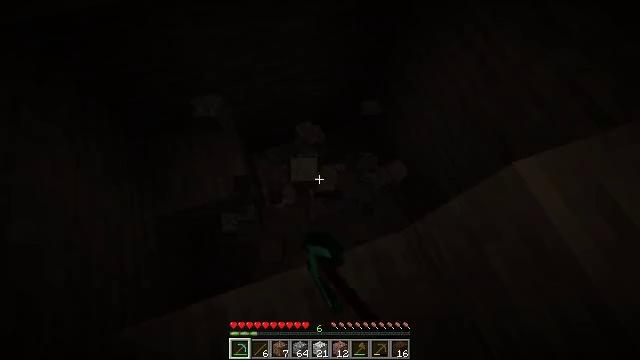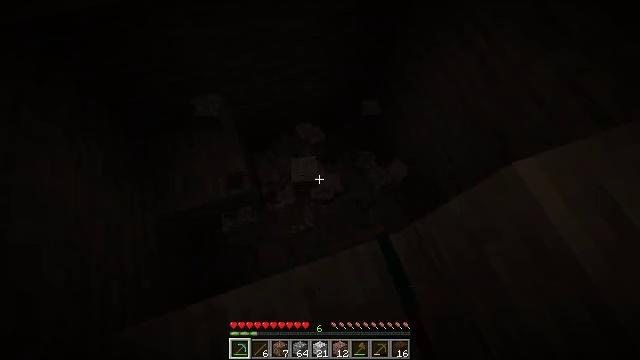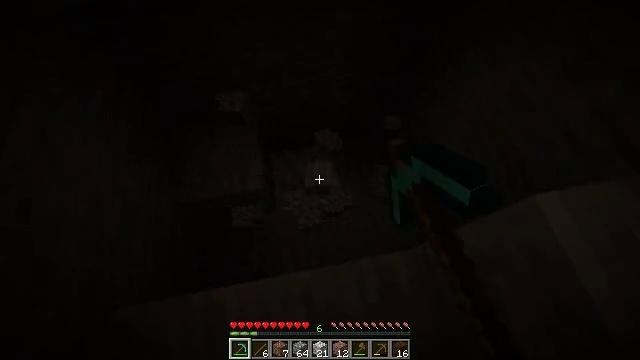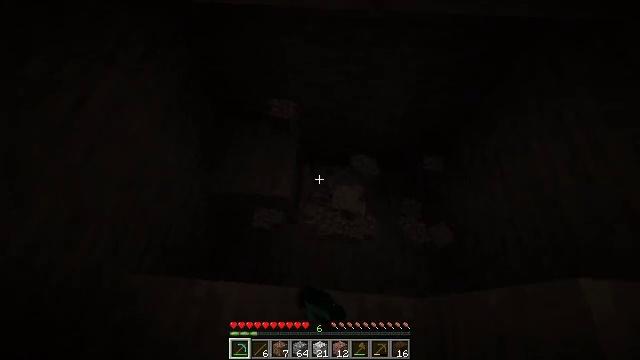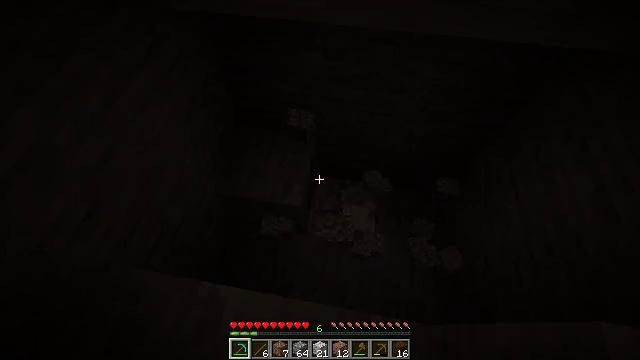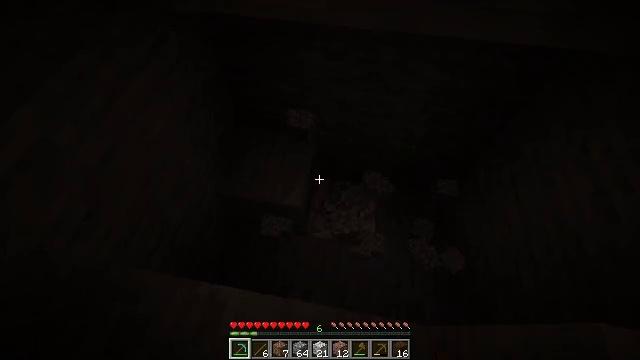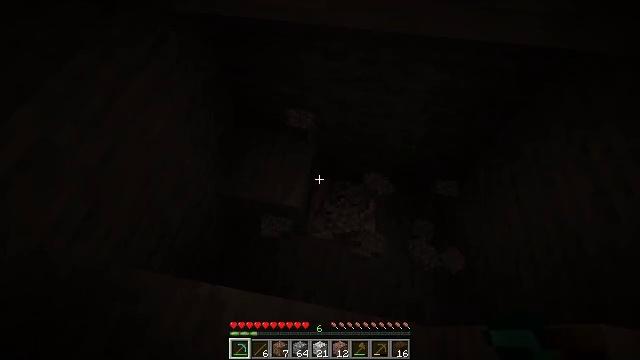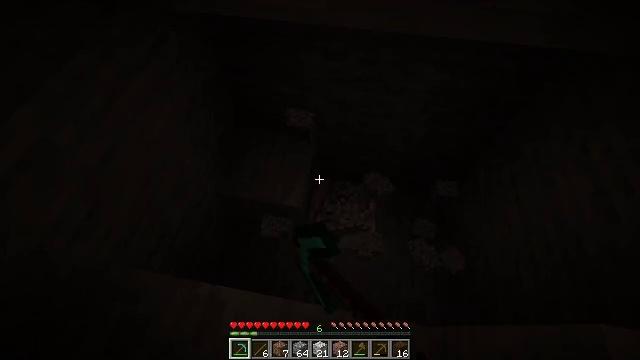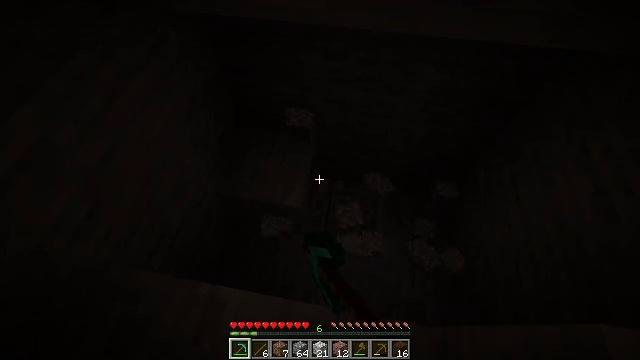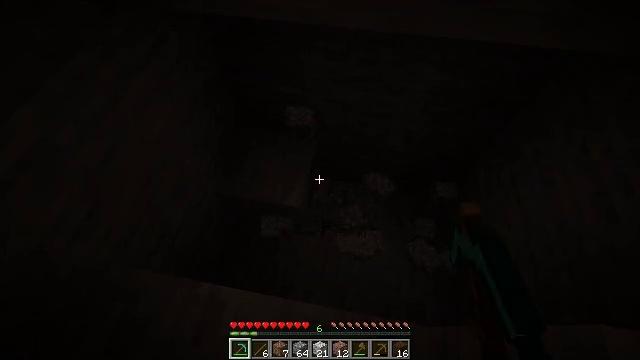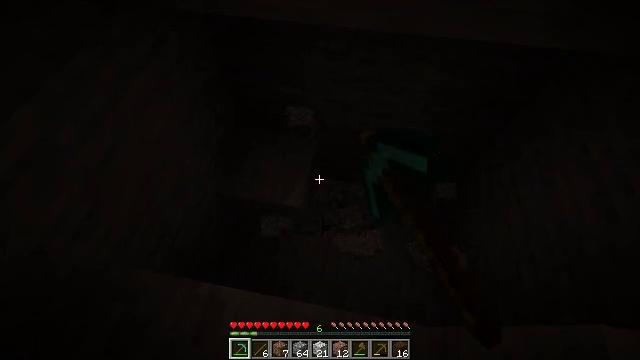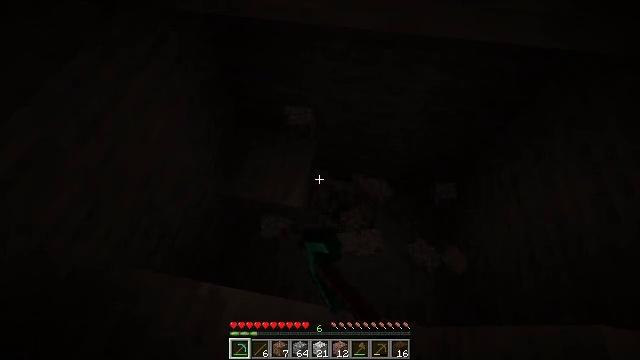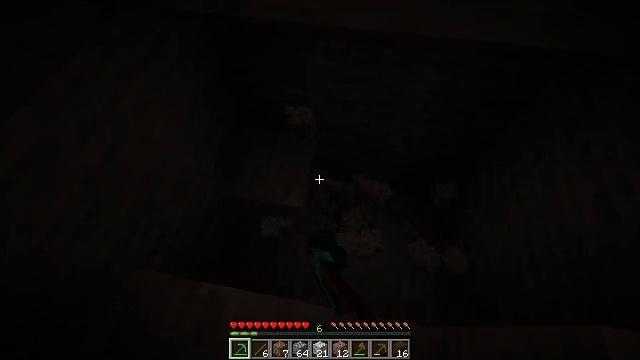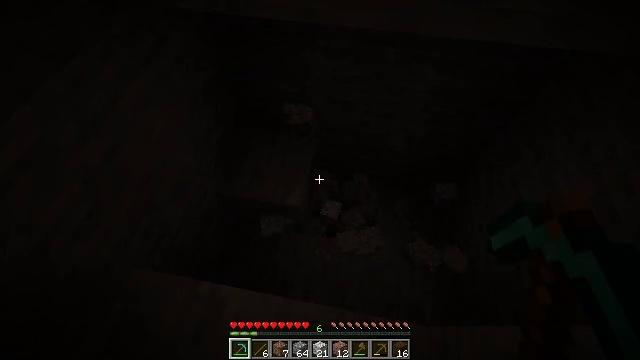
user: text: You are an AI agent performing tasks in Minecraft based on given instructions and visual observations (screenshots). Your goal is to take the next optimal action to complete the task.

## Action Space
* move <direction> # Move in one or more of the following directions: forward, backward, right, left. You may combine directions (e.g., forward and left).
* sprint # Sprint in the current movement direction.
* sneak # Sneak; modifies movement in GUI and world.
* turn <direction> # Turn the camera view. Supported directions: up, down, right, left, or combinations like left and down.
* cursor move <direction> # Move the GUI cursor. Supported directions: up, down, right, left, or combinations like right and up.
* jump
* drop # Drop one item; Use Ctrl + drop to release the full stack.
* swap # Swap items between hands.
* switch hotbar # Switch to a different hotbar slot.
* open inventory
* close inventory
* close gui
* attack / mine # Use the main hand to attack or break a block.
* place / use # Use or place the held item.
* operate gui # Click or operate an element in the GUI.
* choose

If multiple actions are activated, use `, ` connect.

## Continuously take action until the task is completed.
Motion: motion action
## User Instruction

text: Break the diorite block.
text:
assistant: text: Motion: attack / mine
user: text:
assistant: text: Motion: turn left and up, attack / mine
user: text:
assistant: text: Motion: turn left and up, attack / mine
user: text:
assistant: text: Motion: turn left and up, attack / mine
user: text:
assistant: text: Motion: attack / mine
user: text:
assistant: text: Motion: attack / mine
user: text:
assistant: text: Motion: attack / mine
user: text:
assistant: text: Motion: attack / mine
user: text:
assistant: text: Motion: attack / mine
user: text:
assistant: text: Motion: attack / mine
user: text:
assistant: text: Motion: attack / mine
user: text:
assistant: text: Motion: attack / mine
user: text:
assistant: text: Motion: attack / mine
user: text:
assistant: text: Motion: attack / mine